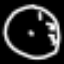
Label: clock